Question: System Configuration:
'''
OS - Windows 8
System type - 64-bit Operating System , x64-based processor
'''
I have installed java-8 and set JAVA_HOME as
'''
C:\Program Files\Java\jdk1.8.0
'''
I am getting error as below image while Tizen-sdk-for-wearable-setup Installation.

- 'Cannot execute Java even if it was installed. Check environment variable or Java version(over 1.6) please.'
I tried installing after JDK 7 both 32 bit and 64 bit and setting 'JAVA_HOME' - 'Program Files path' and 'Program Files (x86) path' both also it didn't worked.
I have a another system in which the Issue didn't occurred.
System Configuration :
'''
OS - Windows 7 Enterprise
System Type - 32 bit operating system.
'''
Installed Java - 'C:\Program Files\Java\jdk1.6.0_45'
JAVA_HOME set as - 'C:\Progra~1\Java\jdk1.6.0_45'
Now there may be many chances why installation is not getting in my win-8 64 bit.
1. 64 bit JAVA support is not available.
2. I am not sure about ~ symbol in JAVA_HOME path but it may be to escape space between Program Files and I have not set java home using this symbol.
3. In win-8 64 bit I have 2 folders. Program Files and Program Files (x86) , I am not sure whether to use ~ or " " to set JAVA_HOME and for 32 bit java or 64 bit java installed.
4. May be only java 1.6 is supported right now.
I searched and found similar issues :
1. I find this link but not able to get why its advised to set the system environment Path Variable to 'c:\windows\system32'.
2. In this link its advised to use InstallManager.jar via cmd.exe.
I can try each possible assumption till it works but hoping to find a solution with proper reason why I am getting this error.
If any one knows how should I work this out please help.
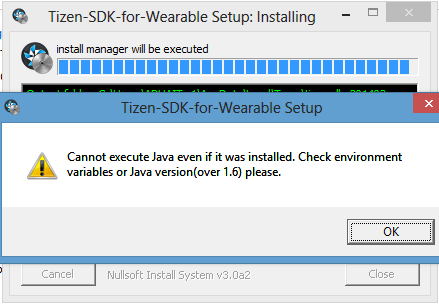
Answer: At last solve the Issue.
Installed 'jdk1.7.0_51' (I think currently JAVA 8 is not supported).
Set the 'JAVA_HOME' as 'C:\PROGRA~1\Java\jdk1.7.0_51' (thanks to @Michael comment).